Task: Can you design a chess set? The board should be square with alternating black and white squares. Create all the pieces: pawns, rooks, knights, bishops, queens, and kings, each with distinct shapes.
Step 1:
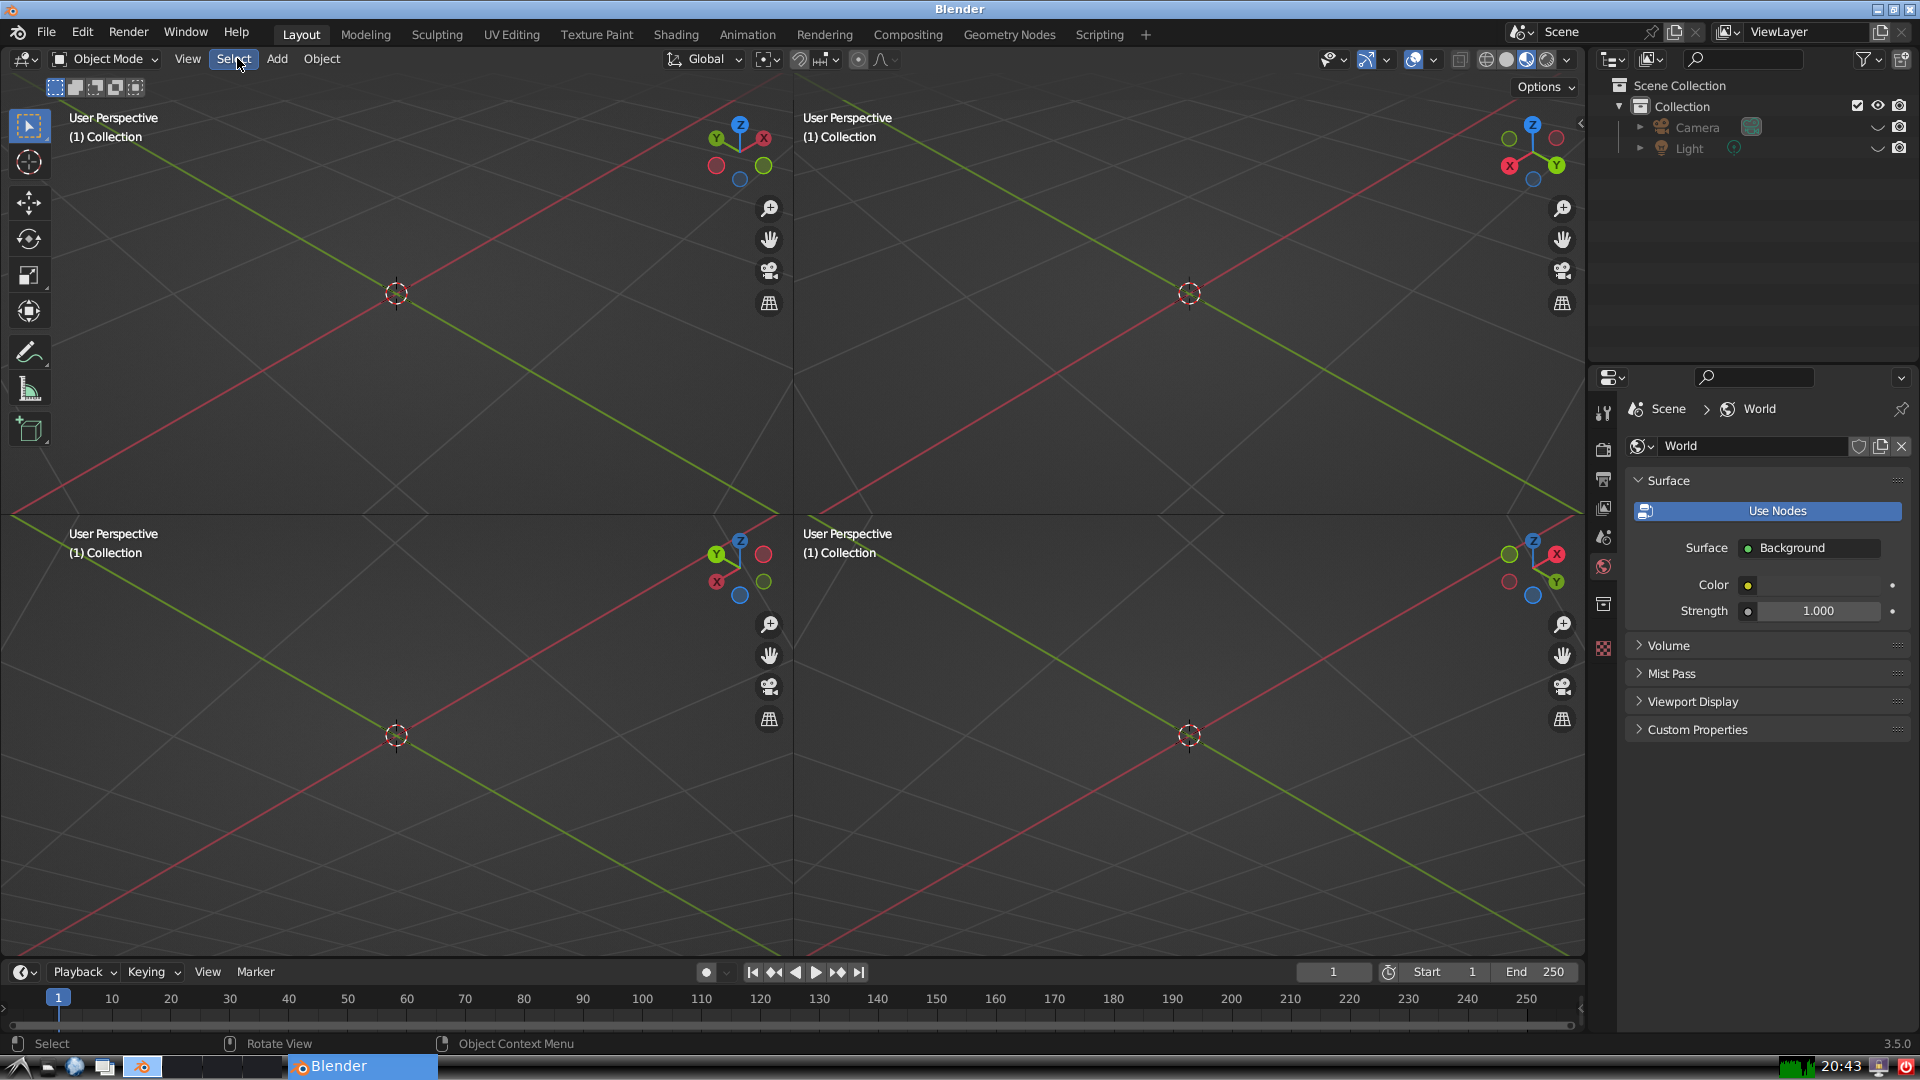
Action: click: no